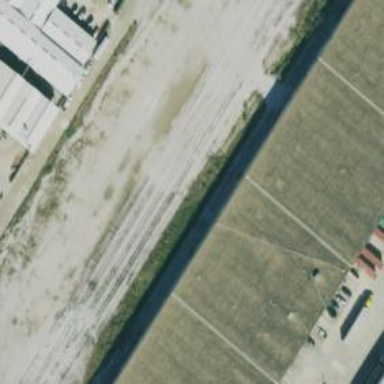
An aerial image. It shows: Railway spur service.